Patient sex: F
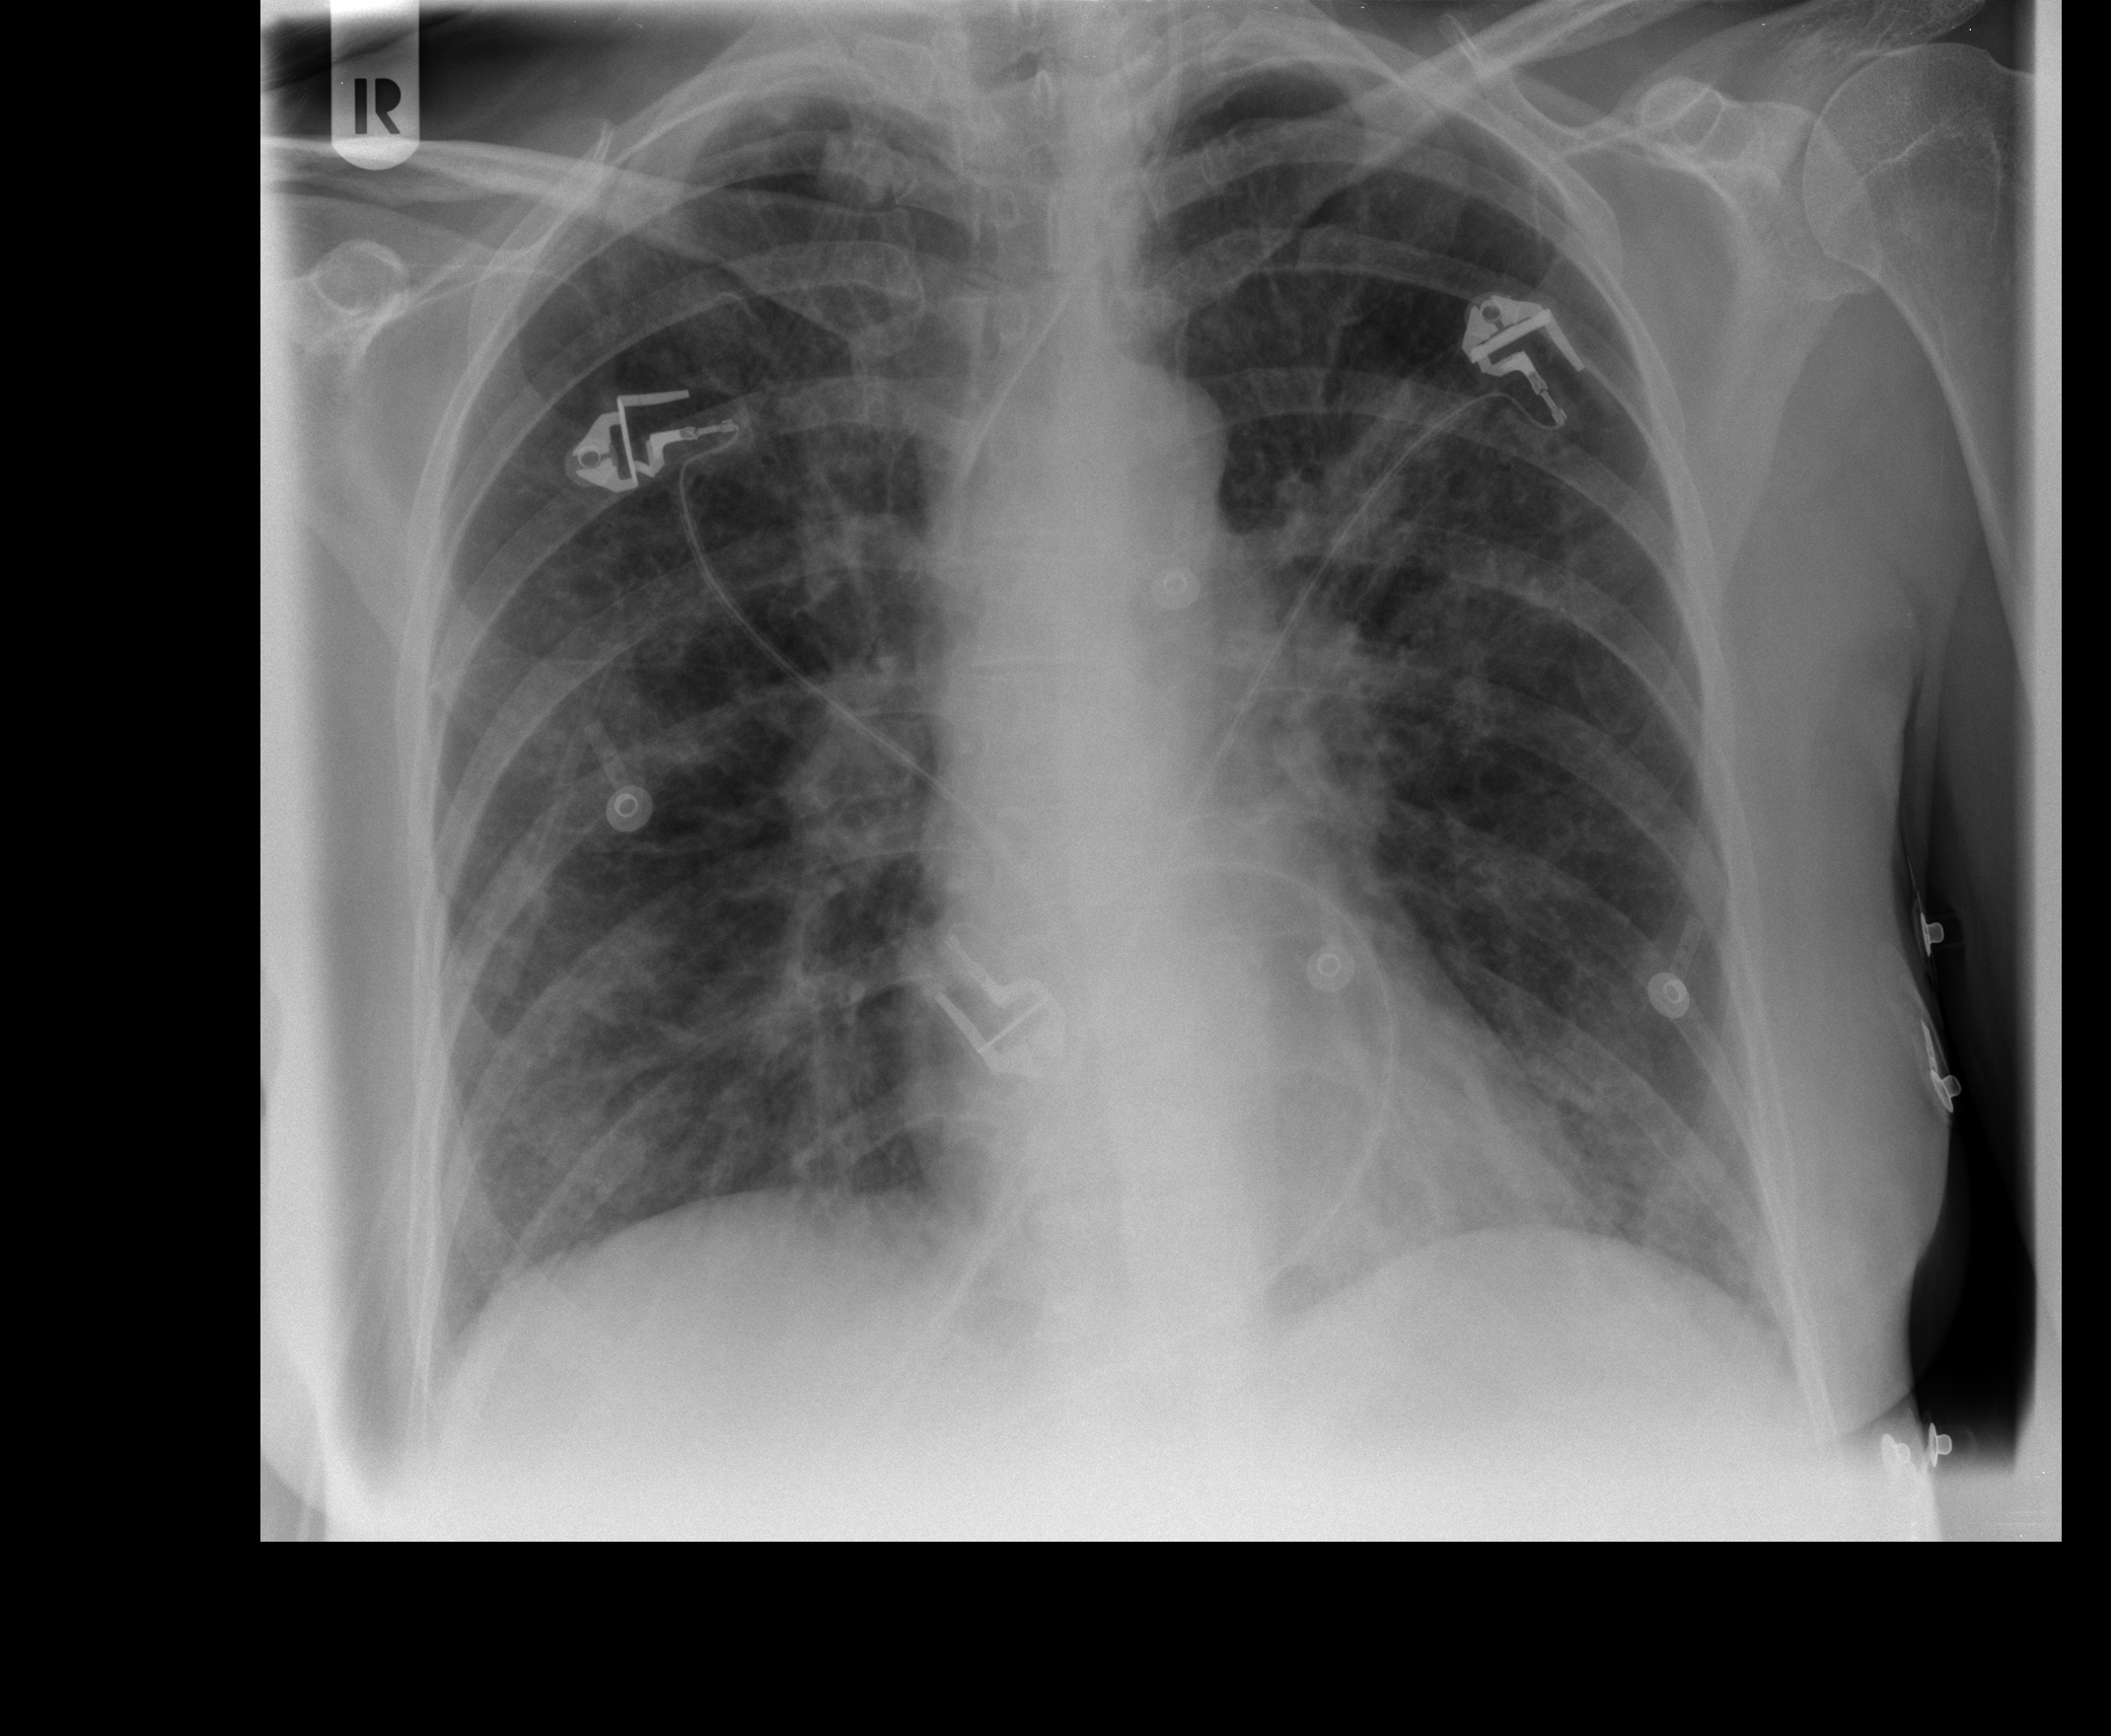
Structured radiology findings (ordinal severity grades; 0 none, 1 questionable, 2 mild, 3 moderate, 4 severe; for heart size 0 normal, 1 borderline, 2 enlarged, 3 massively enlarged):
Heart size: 0
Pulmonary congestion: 0
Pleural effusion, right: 0
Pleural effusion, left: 0
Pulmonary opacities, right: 2
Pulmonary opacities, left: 2
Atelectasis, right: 0
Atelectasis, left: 0